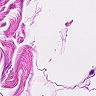
Metastatic tissue present: no